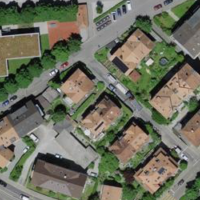
EUNIS habitat code: 54
Species observed at this site:
Lythrum salicaria
Galeopsis tetrahit
Symphoricarpos albus